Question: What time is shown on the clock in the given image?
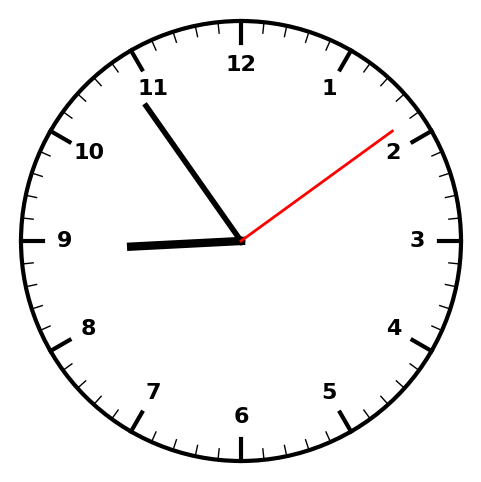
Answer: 08:54:09